Question: Here my script to generate boxplot from precomputed data :
'''
mydata <-structure(list(v_rank=1:100,min=c(<PHONE>94,525.833257030355,
479.<PHONE>,413.317971868729,283.212605297879,272.271743111746,
271.218577609491,261.<PHONE>,249.848244413854,239.<PHONE>,
221.953200543177,220.672797573803,217.788754899515,209.693597246165,
207.920376492108,206.305695354979,205.224940348855,198.<PHONE>,
196.768964078812,192.524762910127,190.659747088907,187.313079645817,
184.<PHONE>,181.<PHONE>,172.404693867801,168.<PHONE>,
162.525847977172,159.766160562022,159.<PHONE>,158.707407613974,
156.670643391483,154.782348653747,151.<PHONE>,148.537185644508,
147.418985792071,144.<PHONE>,143.<PHONE>,138.306500760138,
138.<PHONE>,135.819373238595,131.268228360837,131.211745493362,
129.475958752641,128.994697005825,126.919520316827,125.<PHONE>,
123.530137623397,119.<PHONE>,118.928750988775,116.785274187946,
112.<PHONE>,109.613414596662,108.<PHONE>,103.845334903546,
101.304467892935,100.630402666552,99.4843966733682,98.5423453987657,
95.1549453652298,93.7292405692186,92.1425963507161,88.392923177316,
86.5435376677445,84.2370997228235,81.8582235361675,80.7147556864089,
79.9095336240098,78.<PHONE>,77.444818889996,77.1554419990025,
76.1887950832748,75.765742105877,74.5715550271922,74.4494960879874,
73.0841135453694,72.6275007405538,71.9226468496817,71.5061513708144,
70.8352606944726,70.3525118381674,69.7966653875959,69.7848999118085,
68.7929488062417,68.5934402557501,67.6439262767344,66.0852928683046,
65.5502632169449,65.0385479217237,62.8960922184903,62.842868824982,
61.6430225651763,60.4182651467017,58.0527914522183,54.5733785363583,
51.8253107330044,51.5017948039077,49.3949677412271,44.4040392215262,
39.0000000000002,38.0000000000002),mean=c(<PHONE>35,
<PHONE>06,<PHONE>66,696.649339732745,564.855550869384,
477.749012732246,428.230275841222,396.<PHONE>,365.<PHONE>,
348.<PHONE>,329.525549400666,312.655267601672,298.714290600488,
286.578596825919,274.745155007507,265.597528393185,257.285214286721,
248.522991823508,239.359718910267,231.499756562578,224.770918544173,
217.887544860738,211.<PHONE>,205.700872047368,200.961757233366,
195.483220118819,190.703032490177,186.<PHONE>,183.232451708758,
179.680100025236,175.530838577876,172.<PHONE>,168.603751064018,
165.531924095968,162.821230088091,159.966306235412,157.276891856026,
154.718502961082,152.373606667626,149.793054166436,147.<PHONE>,
144.697301211638,142.<PHONE>,139.325636562338,136.985294657696,
134.884798028695,132.553014911682,129.708010287681,127.335105410515,
124.666660146052,122.<PHONE>,119.658340298511,116.<PHONE>,
114.585295497153,111.794558546531,109.348226917333,107.359283476062,
105.505531018795,103.599182793896,101.330969375811,99.2715636318623,
96.8198217584668,94.4018562740329,91.6021612575079,88.8560628257584,
86.2825680244354,84.6557538283325,83.1538874988065,81.8670731558834,
80.646504385465,79.5552381339603,78.6038624869326,77.8254005050736,
77.0633271181373,76.2307825731926,75.5818495078455,74.9159235572713,
74.2970580048307,73.7608647918991,73.1324988412481,72.4781145905903,
71.8682133108331,71.2002174199292,70.513258124492,69.7865642378299,
68.9249679265053,68.0937017609885,67.2946458442807,66.2734718903334,
65.5194270252636,64.616142038666,63.3815533937079,61.6228877586886,
59.3146024340077,54.6871823375137,53.4142211437341,52.2392567481353,
48.4217638762252,42.5111837553523,40.7700954890499),med=c(<PHONE>58,
<PHONE>75,<PHONE>81,673.838430955518,545.<PHONE>,
469.385842176791,416.<PHONE>,391.928714019644,363.610825228356,
348.<PHONE>,333.991060074654,314.269940600539,298.<PHONE>,
289.621613390752,278.280673551311,265.<PHONE>,257.531074315465,
250.654024557183,238.475372323999,231.249049068254,225.369614181594,
217.<PHONE>,210.<PHONE>,205.<PHONE>,200.<PHONE>,
193.766926196028,189.<PHONE>,186.<PHONE>,183.<PHONE>,
179.336627990153,175.459033786895,172.<PHONE>,168.<PHONE>,
164.<PHONE>,163.<PHONE>,159.<PHONE>,156.794367244073,
155.<PHONE>,152.225447389848,149.738781054841,146.655021999848,
143.568556751724,141.<PHONE>,138.771902285413,136.625694031028,
134.478260782788,132.466577693098,129.500757141275,126.915278355084,
124.877995672493,121.658540202601,119.<PHONE>,116.795154251343,
114.781249998192,111.860236693927,109.202517049202,106.926158862568,
105.409934963418,103.651881321872,101.259922781486,99.5075568481973,
96.8708296894636,94.2131873866587,91.6713809113473,88.8877315210602,
86.5959609936891,84.6564926236535,83.0706199616536,81.8338750812769,
80.4904194574623,79.501385404566,78.5601829584153,77.964098030266,
76.9330786117685,76.1180566937014,75.4631032445209,74.867552690578,
74.1822043037015,73.8209530924406,73.1141361264409,72.4759524530703,
71.7175520392203,71.<PHONE>,70.4543040600221,69.7018063042958,
68.9299758261986,68.0825783837955,67.2852741246417,66.3571510484087,
65.5355188281136,64.8188102941395,63.4951682075293,61.8032737668676,
59.2751489826056,54.6139464513163,53.3158469970988,52.2498721906628,
48.1225168815051,42.4170341449923,40.8497627061483),max=c(<PHONE>6,
<PHONE>28,<PHONE>59,<PHONE>84,<PHONE>37,
742.719356156879,683.<PHONE>,578.593555269702,497.<PHONE>,
476.736825787664,409.969180375468,389.676300445944,381.794925302163,
357.435324255315,355.440016611572,351.494592111432,348.922507989906,
342.<PHONE>,325.836862890568,272.490173315169,259.<PHONE>,
246.<PHONE>,241.<PHONE>,231.595391911806,228.493098288313,
224.413217462653,219.814039785869,206.939679326569,206.832822873075,
204.588105225262,191.<PHONE>,189.247627946495,185.888373894867,
179.896261122406,178.<PHONE>,174.739278352249,173.273333806994,
170.<PHONE>,168.998600410821,167.<PHONE>,162.<PHONE>,
158.981616143302,157.948216962222,153.895398821425,152.404490394739,
152.<PHONE>,151.757695059315,151.681549938741,148.639740700113,
136.958110443491,134.270180841863,133.893910030369,126.646788409391,
125.<PHONE>,121.287517319267,117.<PHONE>,116.<PHONE>,
113.699942971893,111.979991137726,108.240534045998,105.985702213076,
104.322725137889,100.974271559617,99.5096167709053,95.2936620796326,
92.<PHONE>,90.0342406215312,89.6481410473251,87.1324204227002,
86.8589880937485,83.8473315574837,83.4339147193383,82.0475214795012,
81.0745398315444,79.3887304257836,78.8784148261601,77.4614289529577,
77.0771790476472,76.0668242500696,75.5540036829177,75.4621857290579,
75.1311008651877,74.2673199628139,74.2641997252619,73.5571399399056,
72.894975554323,71.5629969887197,71.4068442120744,69.2509007389552,
68.5602150275453,67.5652881735352,66.5751462232598,65.5641149484878,
65.2163952942519,58.8526259048984,55.9301169855317,54.7251125558506,
53.3473055854337,46.7221311218048,43.7096043155307),sd=c(<PHONE>18,
<PHONE>91,846.925532656194,166.304459052339,122.<PHONE>,
81.8151099480816,73.2074776878918,61.8626056929879,45.6856024744788,
43.9017650562536,36.9989421854618,33.3517567028942,32.1410405122589,
28.4758117549672,27.2385799664792,26.2706694900935,24.8927806414279,
22.8309322770636,19.8543548064944,17.0858748338659,14.8944478364513,
13.9737233320454,13.6956203984614,12.5761524668905,11.7549301732758,
11.0988662535768,10.6547736595848,9.76351153623029,9.67890144083554,
8.92810457440155,8.25769486510607,7.54133350871369,6.94842881555269,
6.93147596748886,7.07317885442362,7.07778605646362,6.55489414156632,
6.75841318729736,6.46389598231023,6.15064520603789,6.00065720940157,
6.03502938812419,5.8465959548099,5.53045143365509,5.6569022817063,
5.56619691573112,5.30620580297752,5.4766542946062,4.75121437486975,
4.13369122071181,4.41131211773525,4.10508635820112,3.82638153445188,
3.68736674916447,3.52897983983376,3.41037506985167,3.22536343697251,
3.10065674420964,3.03330450751443,2.9904932686081,2.93861988370156,
3.16712174539256,3.07383178775358,3.13846734678265,2.90733636918161,
2.57176797270246,2.23187444725688,2.29607813738596,2.08303964064532,
1.80338138606924,1.62612534909916,1.54707708046367,1.49240001940341,
1.40939977389337,1.27823705485513,1.21922358651095,1.12806129340388,
1.13010155946996,1.11928430703033,1.04558731836885,1.14995957788824,
1.12521793647851,1.07795527050143,1.01369234716728,1.05350541107726,
1.0912874094653,1.05339501229828,1.11468264457309,1.09260544728007,
1.14912216836883,1.22303957638847,1.25937354563769,1.52953327119146,
1.85172364578356,1.26978526426211,0.861852422307316,1.04440221036651,
1.76492071874432,1.46775534258985,1.3260977569218),ymin=c(<PHONE>17,
<PHONE>15,523.<PHONE>,530.344880680406,442.<PHONE>,
395.933902784165,355.<PHONE>,334.418415537512,319.448425940741,
304.<PHONE>,292.526607215204,279.303510898778,266.573250088229,
258.<PHONE>,247.506575041027,239.326858903091,232.392433645293,
225.692059546444,219.505364103772,214.413881728712,209.876470707722,
203.913821528692,198.239502063828,193.<PHONE>,189.<PHONE>,
184.384353865242,180.<PHONE>,176.<PHONE>,173.553550267923,
170.751995450834,167.<PHONE>,164.602591421172,161.655322248466,
158.600448128479,155.748051233667,152.888520178949,150.<PHONE>,
147.960089773785,145.909710685316,143.642408960398,141.<PHONE>,
138.662271823514,136.246102719094,133.795185128683,131.<PHONE>,
129.318601112963,127.246809108704,124.231355993075,122.583891035645,
120.532968925341,117.787655150518,115.<PHONE>,113.<PHONE>,
110.897928747988,108.265578706697,105.937851847482,104.<PHONE>,
102.404874274585,100.565878286382,98.3404761072033,96.3329437481607,
93.6527000130742,91.3280244862793,88.4636939107252,85.9487264565768,
83.7108000517329,82.4238793810756,80.8578093614205,79.7840335152381,
78.8431229993958,77.9291127848611,77.0567854064689,76.3330004856702,
75.653927344244,74.9525455183375,74.3626259213346,73.7878622638674,
73.1669564453608,72.6415804848688,72.0869115228792,71.328155012702,
70.7429953743546,70.1222621494278,69.4995657773247,68.7330588267527,
67.<PHONE>,67.0403067486902,66.1799631997076,65.1808664430534,
64.3703048568947,63.3931024622775,62.1221798480702,60.0933544874972,
57.4628787882242,53.4173970732516,52.5523687214268,51.1948545377688,
46.6568431574809,41.0434284127625,39.4439977321281),ymax=c(<PHONE>5,
<PHONE>97,<PHONE>85,862.953798785084,687.534118087253,
559.564122680328,501.437753529113,458.<PHONE>,410.819630889699,
392.<PHONE>,366.524491586128,346.<PHONE>,330.855331112747,
315.<PHONE>,301.983734973986,291.868197883278,282.<PHONE>,
271.353924100571,259.214073716761,248.585631396444,239.665366380624,
231.861268192783,225.630742860751,218.277024514259,212.716687406642,
206.582086372396,201.357806149762,196.<PHONE>,192.911353149594,
188.608204599638,183.788533442982,179.685258438599,175.552179879571,
172.463400063457,169.894408942514,167.<PHONE>,163.831785997593,
161.<PHONE>,158.837502649936,155.943699372474,153.<PHONE>,
150.732330599762,147.939294628713,144.856087995993,142.642196939403,
140.450994944426,137.859220714659,135.<PHONE>,132.<PHONE>,
128.800351366764,126.610279385988,123.763426656712,120.742717892872,
118.272662246317,115.323538386364,112.758601987185,110.584646913034,
108.606187763004,106.<PHONE>,104.<PHONE>,102.210183515564,
99.9869435038593,97.4756880617865,94.7406286042905,91.<PHONE>,
88.8543359971379,86.8876282755894,85.4499656361925,83.9501127965287,
82.4498857715343,81.1813634830595,80.1509395673963,79.3178005244771,
78.4727268920307,77.5090196280478,76.8010730943565,76.0439848506752,
75.4271595643007,74.8801490989295,74.1780861596169,73.6280741684785,
72.9934312473116,72.2781726904307,71.5269504716593,70.8400696489072,
70.0162553359706,69.1470967732868,68.4093284888538,67.3660773376135,
66.6685491936324,65.8391816150544,64.6409269393456,63.1524210298801,
61.1663260797913,55.9569676017759,54.2760735660415,53.2836589585018,
50.1866845949695,43.9789390979422,42.0961932459717)),.Names=c("v_rank",
"min","mean","med","max","sd","ymin","ymax"),row.names=c(NA,
-100L),class="data.frame")
'''
And the code:
'''
library("ggplot2")
rk<- ggplot(mydata, aes(x = v_rank, lower = mean - sd, upper = mean + sd,
middle = mean, ymin = min, ymax = max ))
rk <- rk + geom_boxplot(stat="identity")
rk<- rk + coord_trans(x = "log10", y = "log10")
rk
'''
The drawing generated by ggplot2 (version 0.9.2.1) and R (2.15.2 64bit) is totally broken, i don't understand why :

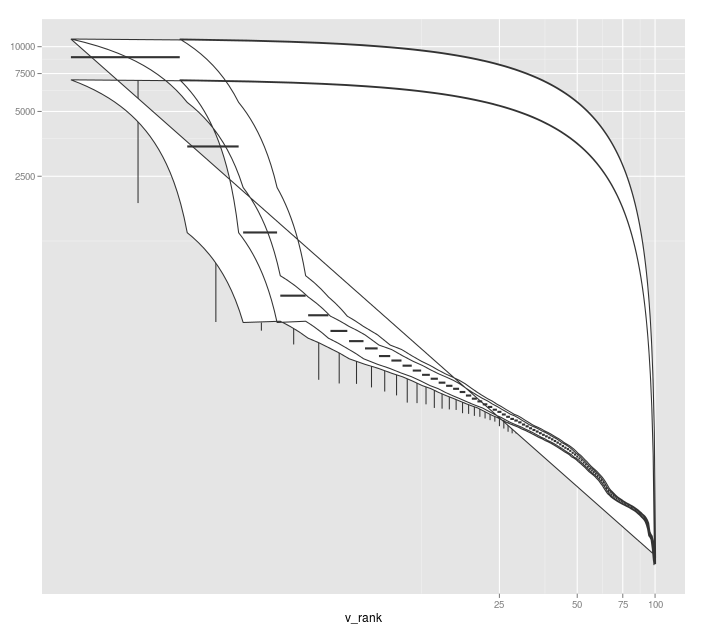
Answer: Because you provide the summary data yourself, you need to provide a grouping variable:
'''
ggplot(mydata, aes(x = v_rank, lower = mean - sd, upper = mean + sd,
middle = mean, ymin = min, ymax = max, group=v_rank)) +
geom_boxplot(stat="identity") +
coord_trans(x = "log10", y = "log10")
'''